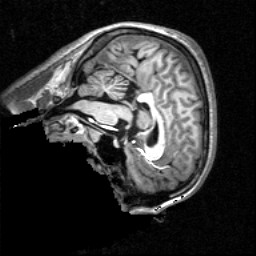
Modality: T1w
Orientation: sagittal
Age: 19
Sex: male
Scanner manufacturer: siemens
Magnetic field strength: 3 T
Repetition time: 2.3 s
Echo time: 0.0021 s